Question: I'm in a bit of a bind.
I'm currently working on a windows form application and just doing the finishing touches.
I've run into a small graphical problem.
I have a form, which consists of two panels and a picturebox. All of these have images attached, forming the entire form. I'll link to these three pictures seperately aswell as the final picture. Just in case that has something to do with it.

Looking at the picture, there seems to be a border around the form, which is what is expected.
But looking at the bottom and the left side of the form, the border isn't there.
I've checked that the sizes of the pictures add up with the size of the farm, no dice there.
Thanks a lot in advance for your help.
I've attached the links to the three seperate parts of the picture underneath.
<URL>
<URL>
<URL>
EDIT:
<URL>
<URL>
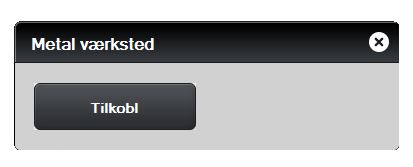
Answer: You have to add a pixel to your rounded rectangle:
'''
path.AddArc(bounds.Left, bounds.Top, radius, radius, 180, 90)
path.AddArc(bounds.Right - radius + 1, bounds.Top, radius, radius, 270, 90)
path.AddArc(bounds.Right - radius + 1, bounds.Bottom - radius + 1, radius, radius, 0, 90)
path.AddArc(bounds.Left, bounds.Bottom - radius + 1, radius, radius, 90, 90)
'''
That being said, your solution isn't very reliable since it seems to rely on the form being 386 pixels in width, which might not always be the case when a computer uses different font sizes or DPI settings.
WinForms does not have great support for rounded corners with smooth gradients.